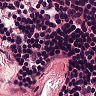
Metastatic tissue present: no